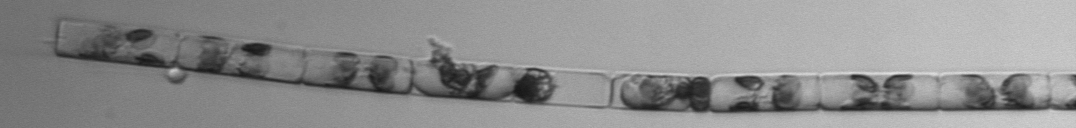
Label: Guinardia_delicatula_TAG_internal_parasite